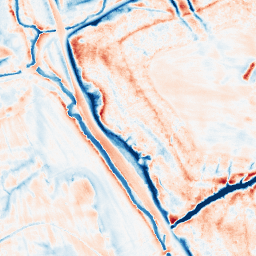
Category: classical
Decomposition family: gaussian
Decomposition parameters: sigma: 5
Upsampling method: regularized
Upsampling parameters: scale: 4
lambda_reg: 0.01
Upsampling scale: 4